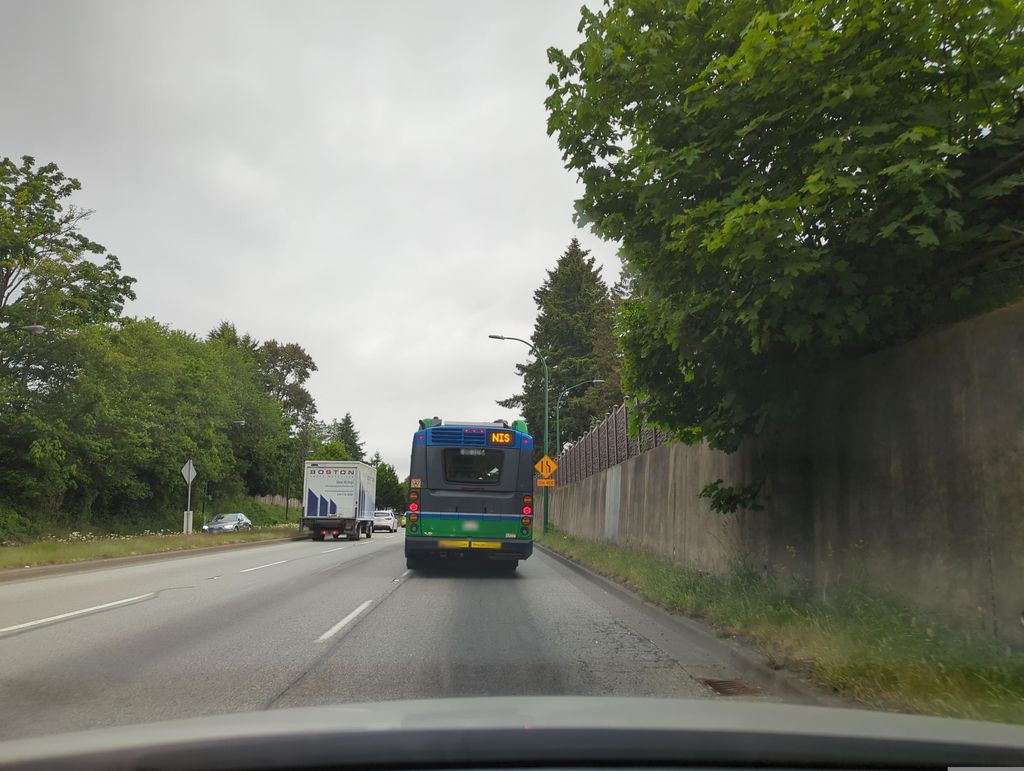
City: vancouver